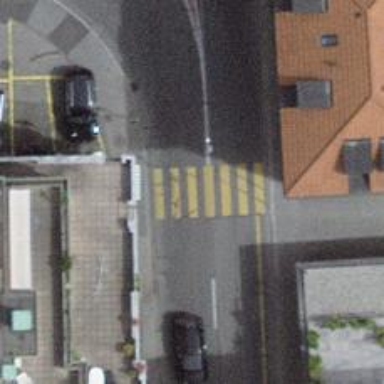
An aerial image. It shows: Uncontrolled zebra crossing with notable zebra markings.